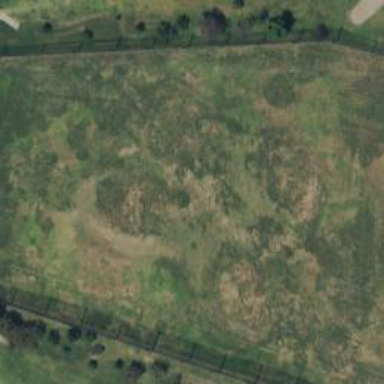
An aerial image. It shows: Fenced grass pitch used as golf driving range.